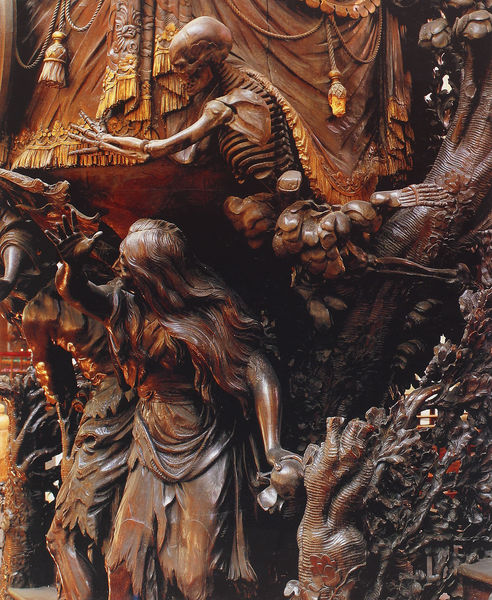
Titel: Kanzel
Künstler: Hendrik Frans Verbrugghen
Standort: Brüssel, Saints-Michel-et-Gudule (EU - B)
Schlagwörter: baum, gruppe, hand, mann, umhang, menschen, ausschnitt, frau, holz, marmor, tuch, teppich, wand, arme, falten, schädel, stein, tod, tragen, vorhang, stamm, kirche, gold, haare, stoff, blatt, skulptur, statue, last, figuren, seile, glanz, kordel, plastik, vergänglichkeit, lumpen, kreuz, religion, rippen, altar, schnitzerei, gestus, skelett, skulpturen, grab, elend, hölle, geäst, rinde, bettlerin, wandbehang, sakral, gerippe, schnitzkunst, auschnitt, holzschnitzerei, altarfiguren, bommeln, quate, ungläubige, trodeeln